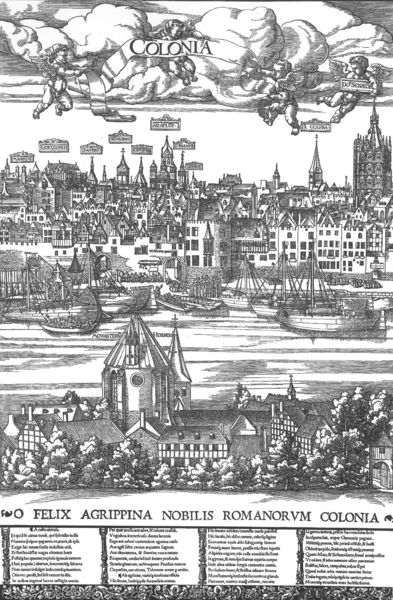
Titel: Colonia, O Felix Agrippina Nobilis Romanorum Colonia
Künstler: Anton Woensam von Worms
Institution: Köln, Stadtmuseum
Schlagwörter: himmel, wasser, wolken, bäume, fluss, stadt, zeichnung, gebäude, haus, architektur, häuser, kirche, boote, handel, turm, engel, schiff, schiffe, schrift, ansicht, grafik, graphik, hafen, banner, felix, kirchen, stadtansicht, türme, dom, druck, druckgraphik, schwarz-weiß, druckgrafik, stich, illustration, schilder, text, namen, rom, fachwerk, posaunen, putten, kupferstich, putti, rhein, latein, köln, kölner dom, architetkur, sehenswürdigkeiten, colonia, agrippina, coloia, agripppa, felix agrippina, köln als neues rom, städtelob, sehenswürdikgeiten